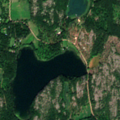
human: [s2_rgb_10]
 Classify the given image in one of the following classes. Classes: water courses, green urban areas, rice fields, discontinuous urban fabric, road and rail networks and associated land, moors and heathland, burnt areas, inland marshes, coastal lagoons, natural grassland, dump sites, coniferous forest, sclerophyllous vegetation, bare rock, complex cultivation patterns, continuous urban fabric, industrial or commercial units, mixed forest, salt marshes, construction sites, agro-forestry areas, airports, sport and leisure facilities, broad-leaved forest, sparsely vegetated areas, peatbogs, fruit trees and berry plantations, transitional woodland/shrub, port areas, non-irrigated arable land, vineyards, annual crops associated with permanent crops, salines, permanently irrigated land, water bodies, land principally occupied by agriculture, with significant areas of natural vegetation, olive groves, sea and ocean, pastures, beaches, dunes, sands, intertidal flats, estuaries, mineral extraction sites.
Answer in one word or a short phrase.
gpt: coniferous forest, mixed forest, transitional woodland/shrub, water bodies, sea and ocean